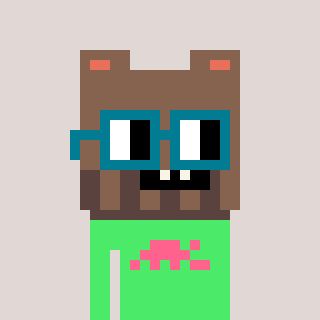
a pixel art character with square dark green glasses, a bear-shaped head and a teal-colored body on a warm background